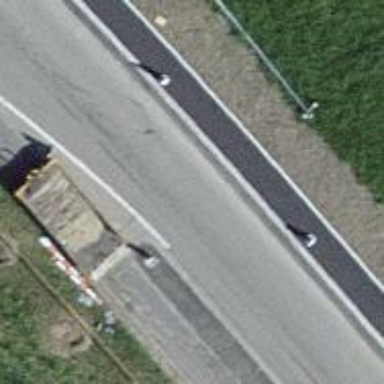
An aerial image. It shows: Asphalt road classified as primary highway.